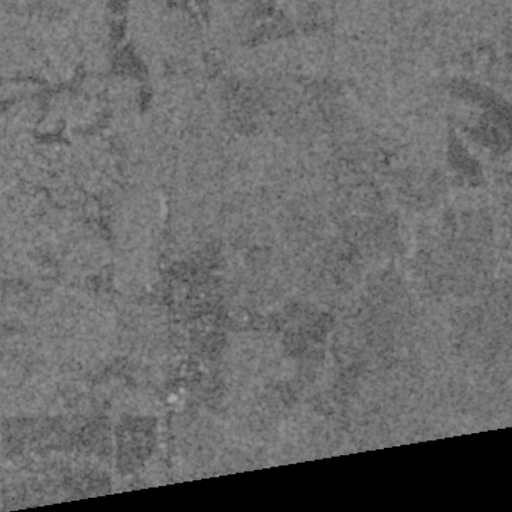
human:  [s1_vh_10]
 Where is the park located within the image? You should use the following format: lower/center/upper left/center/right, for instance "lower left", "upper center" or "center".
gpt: The park is located in the lower left of the image.
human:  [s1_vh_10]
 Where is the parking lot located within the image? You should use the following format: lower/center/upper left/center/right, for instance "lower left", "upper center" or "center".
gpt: The parking lot is located in the lower left of the image.
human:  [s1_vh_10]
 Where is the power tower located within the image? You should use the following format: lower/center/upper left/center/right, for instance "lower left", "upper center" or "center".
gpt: The power tower is located in the lower left of the image.
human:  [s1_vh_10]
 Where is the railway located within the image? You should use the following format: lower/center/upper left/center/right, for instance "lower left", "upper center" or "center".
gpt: The railway is located in the lower center of the image.
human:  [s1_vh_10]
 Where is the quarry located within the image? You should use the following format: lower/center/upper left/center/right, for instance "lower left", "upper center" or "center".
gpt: There is no quarry in the image.

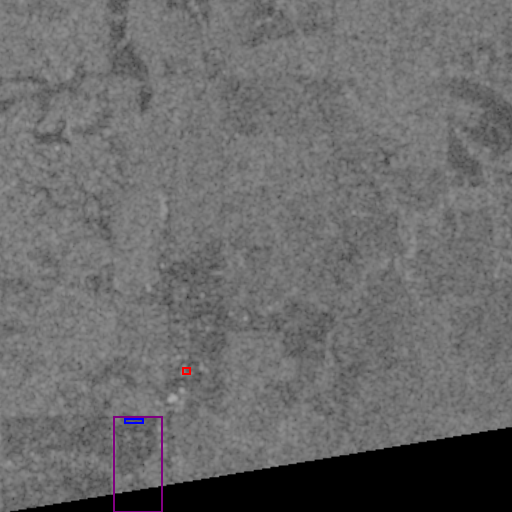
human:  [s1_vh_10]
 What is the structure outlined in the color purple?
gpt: The structure outlined in purple is a park.
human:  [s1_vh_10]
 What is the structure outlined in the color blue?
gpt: The structure outlined in blue is a parking lot.
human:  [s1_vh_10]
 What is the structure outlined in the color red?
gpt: The structure outlined in red is a building.
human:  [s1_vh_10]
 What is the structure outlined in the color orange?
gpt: There is no orange outline.